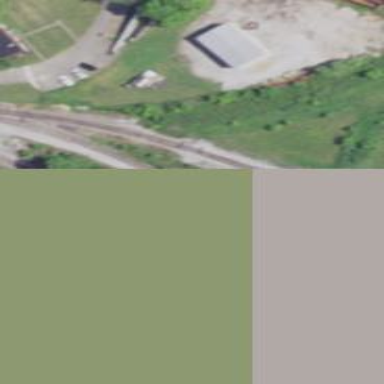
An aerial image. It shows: Rail spur service.